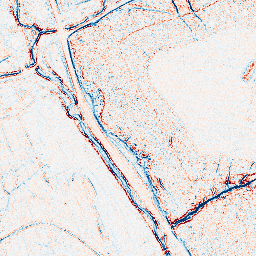
Category: edge_preserving
Decomposition family: bilateral
Decomposition parameters: d: 5
sigma_color: 150
sigma_space: 150
Upsampling method: cubic_catmull_rom
Upsampling parameters: scale: 8
Upsampling scale: 8